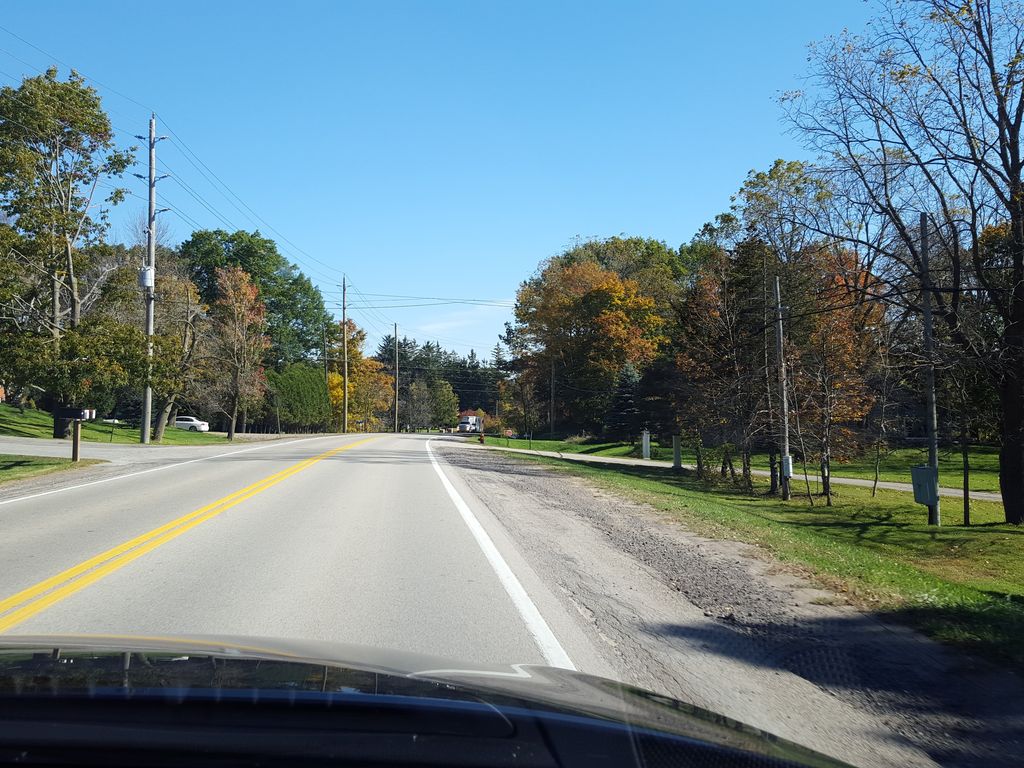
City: hamilton